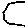
Label: hexagon